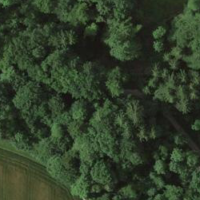
EUNIS habitat code: 41
Species observed at this site:
Campanula trachelium